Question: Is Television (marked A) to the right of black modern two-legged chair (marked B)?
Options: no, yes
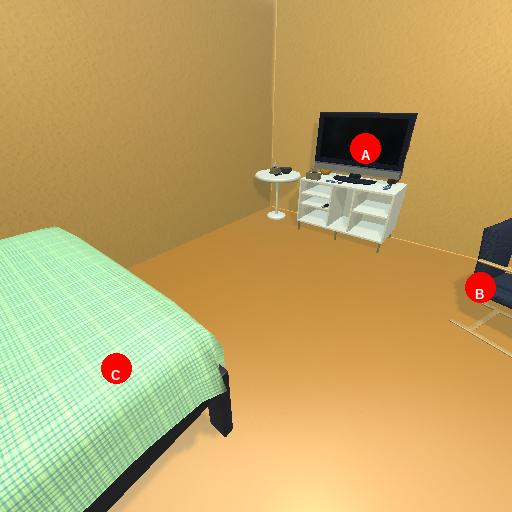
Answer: no